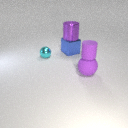
large purple rubber sphere in front of large blue metal cube